Aerial crown-view tile of a tropical tree (Barro Colorado Island, Panama), acquired 20250915:
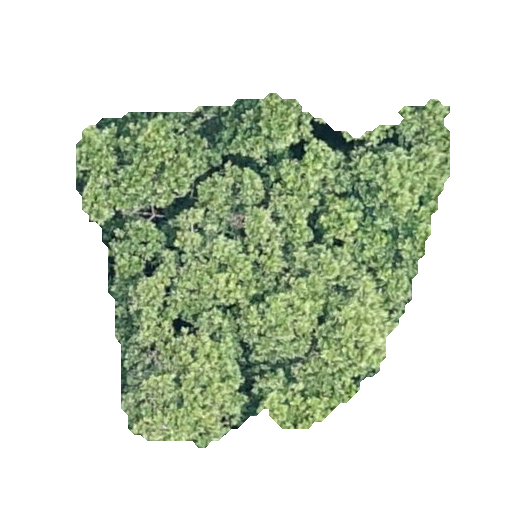
Species: Anacardium excelsum
GBIF accepted scientific name: Anacardium excelsum
Crown area: 137.851 m²